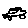
Label: car